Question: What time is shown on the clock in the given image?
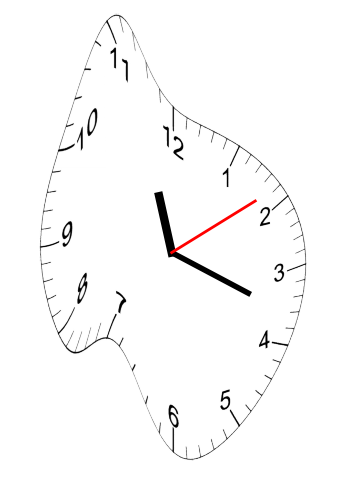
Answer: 11:18:09